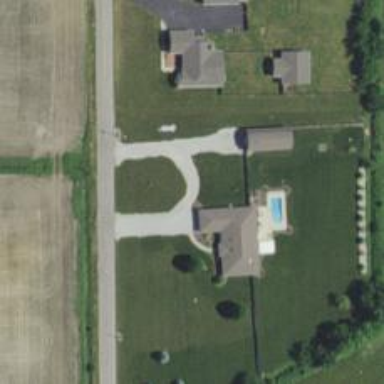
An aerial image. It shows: Driveway leading to service road.